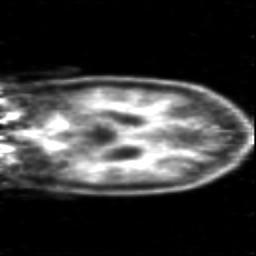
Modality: PET
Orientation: coronal
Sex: male
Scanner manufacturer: siemens